Question: I implemented a trivial class 'MyClass' that has an array allocated with 'new' inside it (I know that I could use a STL container, but I'm trying to understand how they work). I also created an iterator subclass, able to iterate on all the elements of a 'MyClass' object:
'''
class MyIterator : public iterator<forward_iterator_tag,int>
{
private:
int* data= nullptr;
int length;
int pointer=0;
int nullvalue=0;
public:
MyIterator(int* data, int length, bool end= false)
{
this->data= data;
this->length= length;
if(end)
pointer=-1;
}
~MyIterator()
{
delete[] data;
}
MyIterator& operator++()
{
if(pointer!= length-1)
{
pointer++;
}
else
{
pointer= -1;
}
return *this;
}
bool operator==(const MyIterator& other)
{
return pointer==other.pointer;
}
bool operator!=(const MyIterator& other)
{
return pointer!= other.pointer;
}
int& operator* ()
{
if(pointer==-1)
return nullvalue;
else
return data[pointer];
}
};
class MyClass
{
private:
int* data= nullptr;
int length= 100;
public:
MyClass()
{
data= new int[length];
for(int i=0; i<length;i++)
data[i]=i+1;
}
iterator<forward_iterator_tag,int> begin()
{
return MyIterator(data,length);
}
iterator<forward_iterator_tag,int> end()
{
return MyIterator(data,length,true);
}
};
'''
While the iterator works if I use it this way:
'''
for(MyIterator i= MyClass_instance.begin(); i!=MyClass_instance.end();i++) {...}
'''
It doesn't work if I try to use it with BOOST_FOREACH:
'''
BOOST_FOREACH(int i, MyClass_instance) {...}
'''
These are the errors that I get:

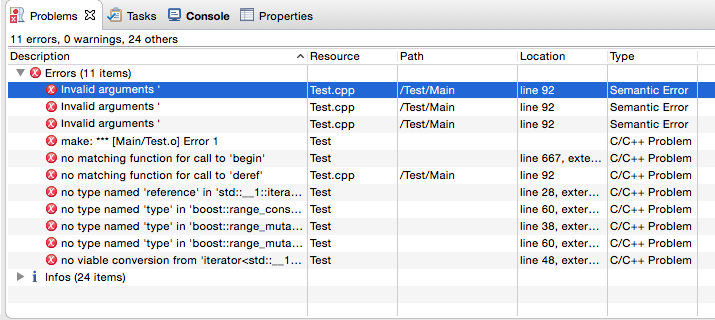
Answer: - You're slicing your iterator by returning them as 'std::iterator<>' . You cannot do that.Returning by reference would avoid the slicing problem introduces a worse problem: it returns a reference to a temporary1.Hence, fix it by returning your iterator type by value.- Your type was missing a const iterator.- All the iterator members weren't const-correct.- Also, according to the page <URL> it looks like you need to add '''
namespace boost {
template<> struct range_mutable_iterator<MyClass> {
typedef MyClass::MyIterator type;
};
template<> struct range_const_iterator<MyClass> {
typedef MyClass::MyConstIterator type;
};
}
'''
- There is trouble with the Rule-Of-Three implementation for your iterator type (<URL>. You're deleting the container's data every time an iterator goes out of existence. And 'MyClass' itself never frees the data...
Fixing most (?) of the above:
<URL>
'''
#include <iterator>
#include <boost/foreach.hpp>
class MyClass
{
private:
int* data = nullptr;
int length = 100;
public:
class MyIterator : public std::iterator<std::forward_iterator_tag, int>
{
public:
MyIterator(int* data, int length, bool end = false)
{
this->data= data;
this->length= length;
if(end)
pointer=-1;
}
MyIterator& operator++()
{
if(pointer!= length-1) {
pointer++;
}
else {
pointer= -1;
}
return *this;
}
bool operator==(const MyIterator& other) const { return pointer==other.pointer; }
bool operator!=(const MyIterator& other) const { return pointer!= other.pointer; }
int& operator*() const
{
if(pointer==-1)
return nullvalue;
else
return data[pointer];
}
private:
value_type* data = nullptr;
int length;
int pointer = 0;
mutable value_type nullvalue = 0;
};
class MyConstIterator : public std::iterator<std::forward_iterator_tag, const int>
{
public:
MyConstIterator(int const* data, int length, bool end = false)
{
this->data= data;
this->length= length;
if(end)
pointer=-1;
}
MyConstIterator& operator++()
{
if(pointer!= length-1) {
pointer++;
}
else {
pointer= -1;
}
return *this;
}
bool operator==(const MyConstIterator& other) const { return pointer==other.pointer; }
bool operator!=(const MyConstIterator& other) const { return pointer!= other.pointer; }
int const& operator*() const
{
if(pointer==-1)
return nullvalue;
else
return data[pointer];
}
private:
value_type* data = nullptr;
int length;
int pointer = 0;
value_type nullvalue = 0;
};
public:
typedef MyIterator iterator_type;
typedef MyConstIterator const_iterator_type;
MyClass()
{
data= new int[length];
for(int i=0; i<length;i++)
data[i]=i+1;
}
~MyClass() {
delete[] data;
}
iterator_type begin() { return MyIterator(data,length); }
iterator_type end() { return MyIterator(data,length,true); }
const_iterator_type begin() const { return MyConstIterator(data,length); }
const_iterator_type end() const { return MyConstIterator(data,length,true); }
};
namespace boost {
template<> struct range_mutable_iterator<MyClass> {
typedef MyClass::MyIterator type;
};
template<> struct range_const_iterator<MyClass> {
typedef MyClass::MyConstIterator type;
};
}
#include <iostream>
int main()
{
MyClass c;
BOOST_FOREACH(int i, c) {
std::cout << i << "
";
}
}
'''
---
1 (unless you store the iterators somewhere else, but that would be a huge anti-pattern for many many reasons)